Brain MRI, t2w sequence, axial 2D slice.
Patient: age 44, sex F, weight 95 kg, height 1.95 m
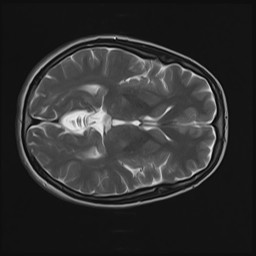